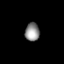
Tissue: prostate
Cell type: T cells
Senescence score: 0.3506
Nuclear area (px): 258
Mean DAPI intensity: 142.267